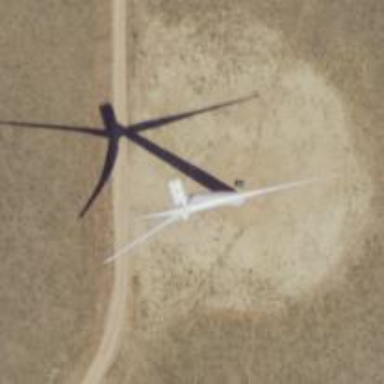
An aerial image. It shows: Wind generator powered by horizontal-axis wind turbine.